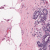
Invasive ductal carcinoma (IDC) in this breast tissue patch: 0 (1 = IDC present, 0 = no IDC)